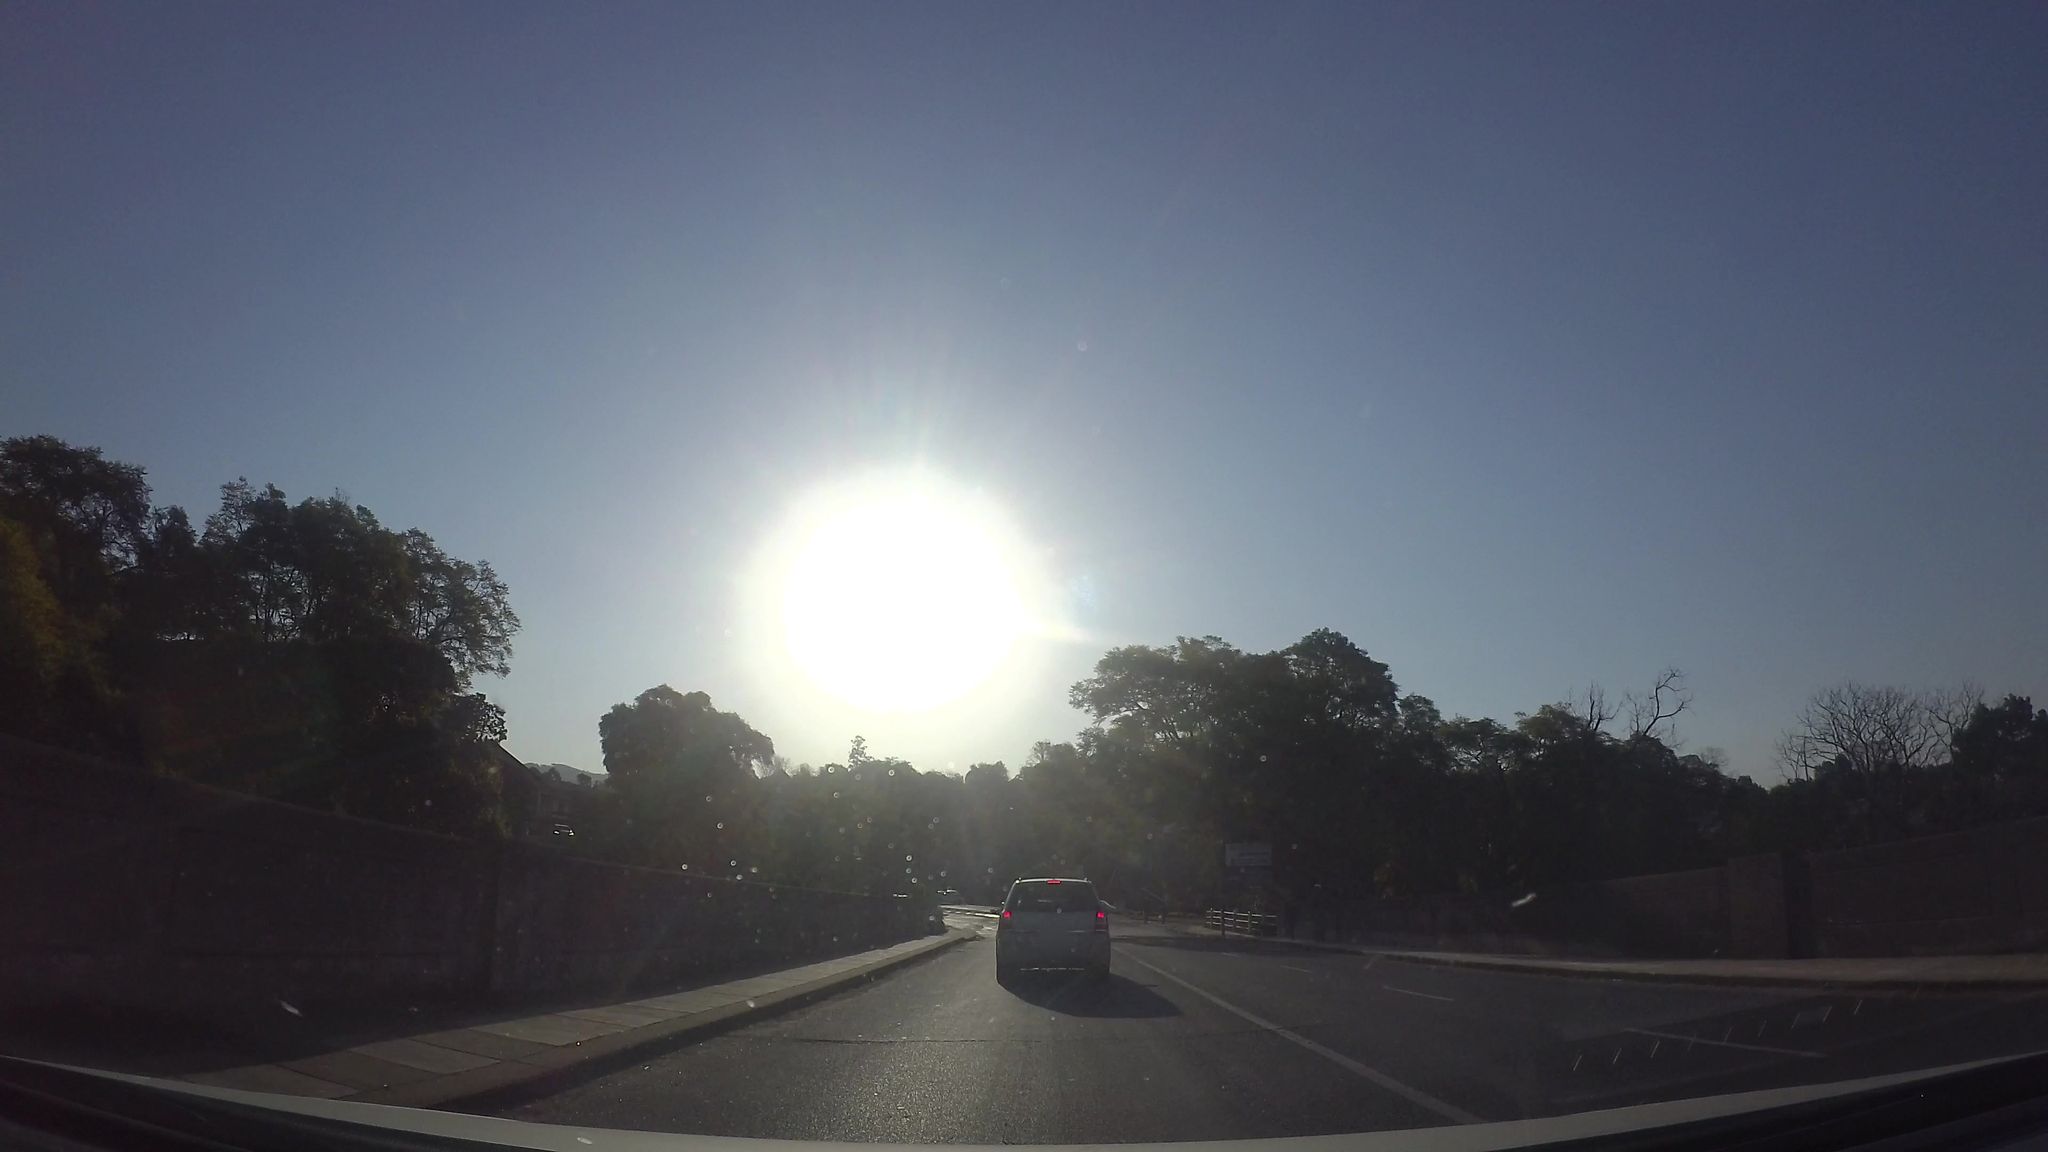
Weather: clear
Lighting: dusk/dawn
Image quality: slightly poor
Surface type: driving surface
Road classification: tertiary
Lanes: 4, 5, 3
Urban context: urban centre
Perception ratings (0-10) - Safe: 0.85, Lively: 5.54, Beautiful: 6.03, Boring: 2.47, Depressing: 3.4, Wealthy: 2.27